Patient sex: M
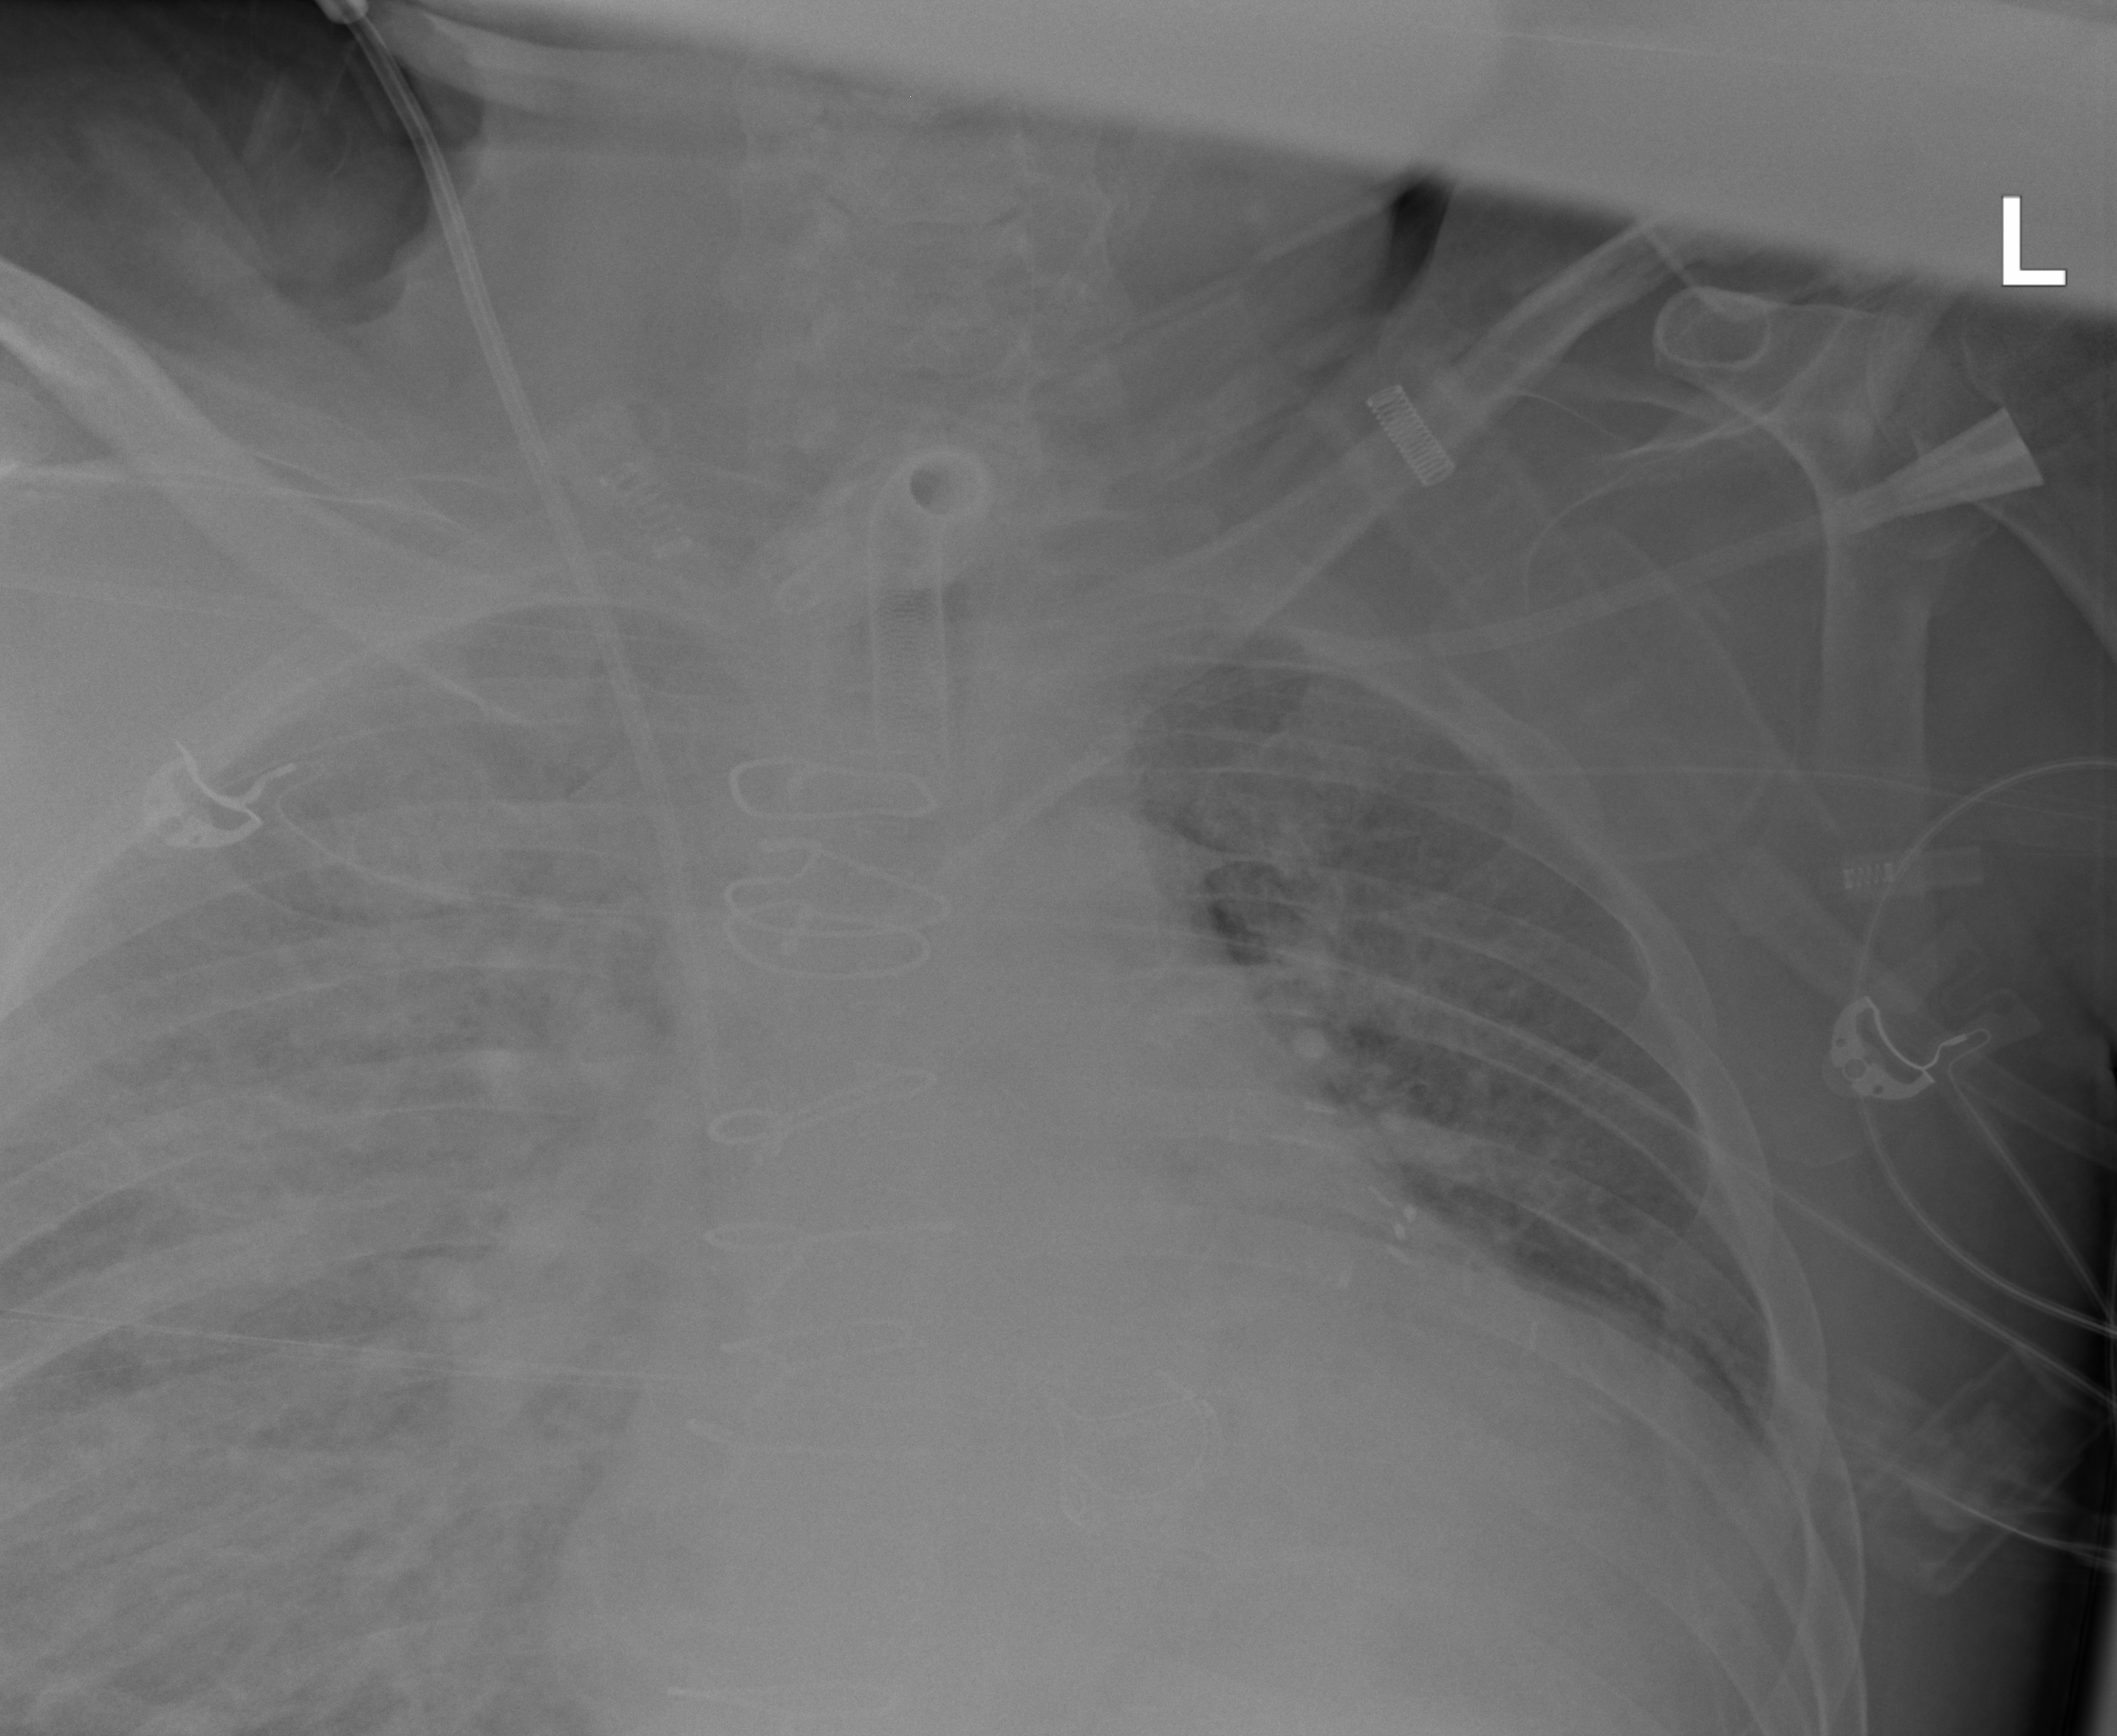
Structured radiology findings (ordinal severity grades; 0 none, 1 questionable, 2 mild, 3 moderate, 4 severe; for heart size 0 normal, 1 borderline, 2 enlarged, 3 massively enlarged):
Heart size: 3
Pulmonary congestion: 3
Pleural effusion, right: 2
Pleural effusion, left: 0
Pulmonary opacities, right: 3
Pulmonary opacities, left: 0
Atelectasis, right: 3
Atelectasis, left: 2